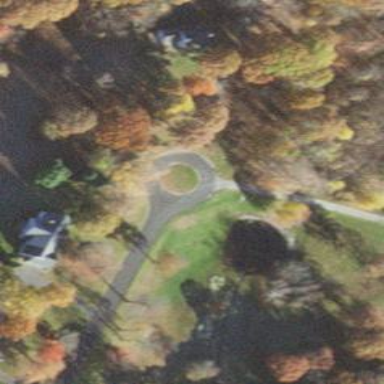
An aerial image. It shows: Turning loop on the road.